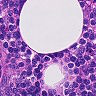
Metastatic tissue present: no